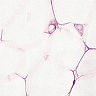
Metastatic tissue present: yes